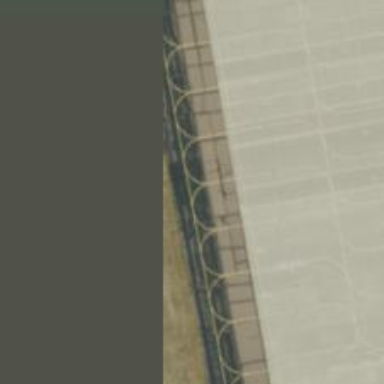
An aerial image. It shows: Image of taxiway at airport.